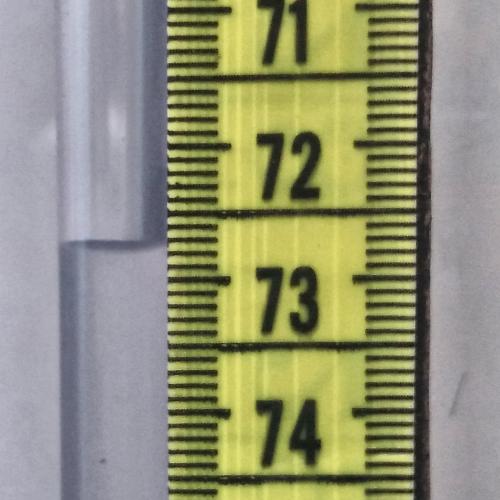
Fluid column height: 72.7 cm